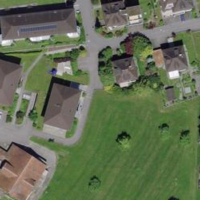
EUNIS habitat code: 55
Species observed at this site:
Viola tricolor
Cydonia oblonga